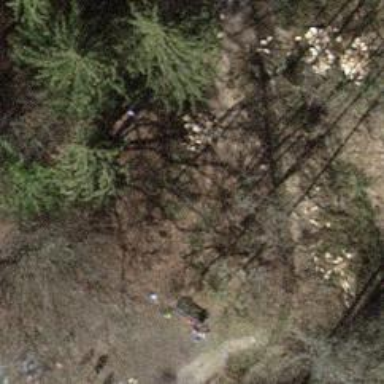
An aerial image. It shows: Brown bench in the vicinity.